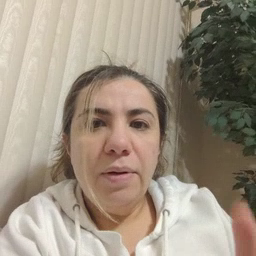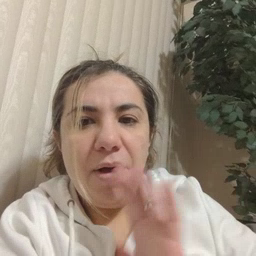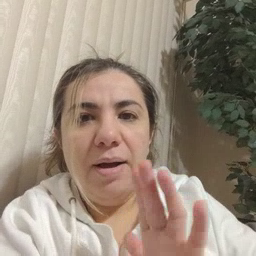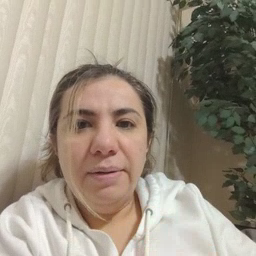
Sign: fine